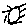
Label: sun